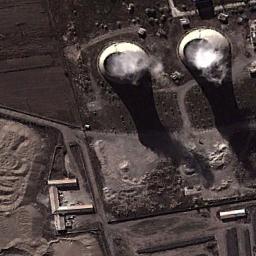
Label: thermal_power_station